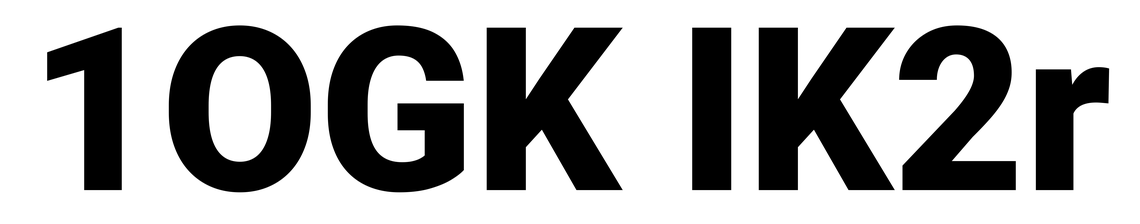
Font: Roboto_Black